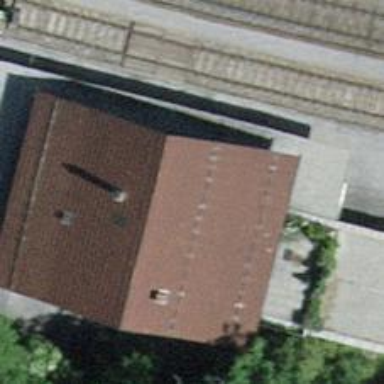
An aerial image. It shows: Railway station.